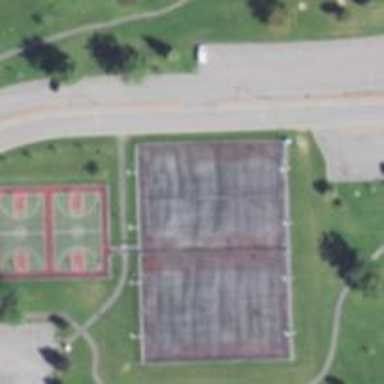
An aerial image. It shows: Tennis court on pitch designated for leisure land.